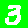
Digit: 3